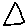
Label: triangle